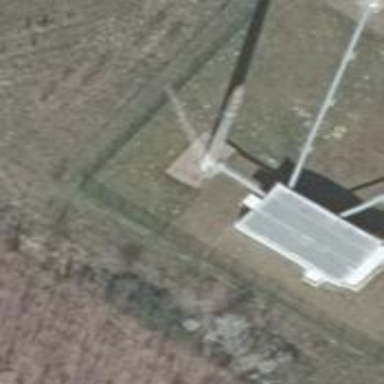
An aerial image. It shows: Man-made mast used for communication purposes.